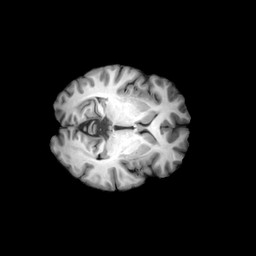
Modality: T1w
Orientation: axial
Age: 27
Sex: female
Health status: ill